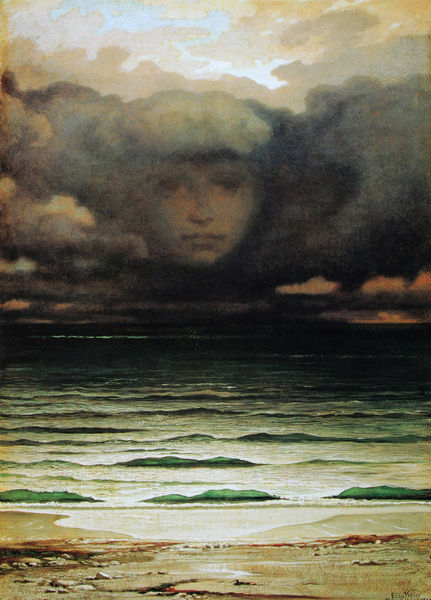
Titel: Memory
Künstler: Elihu Vedder
Standort: Los Angeles
Institution: County Museum
Schlagwörter: blau, dunkel, gemälde, gewitter, haut, himmel, kopf, meer, schatten, wasser, weiß, wolken, gelb, grün, landschaft, mädchen, ocker, sand, see, ufer, abend, braun, frau, grau, hell, hintergrund, licht, mund, nacht, nase, orange, schwarz, türkis, blick, rot, wolke, beige, symbolismus, augen, gesicht, inkarnat, stein, steine, trauer, bildnis, signatur, öl, dämmerung, ferne, horizont, morgen, wind, sonne, figur, haare, kind, kinn, kontrast, lippen, rosa, traurig, bewölkt, hellblau, lächeln, gischt, küste, pfütze, strand, wangen, welle, wellen, düster, beobachten, nebel, sonnenuntergang, geröll, sandbank, schaum, brandung, fluten, sturm, unwetter, woge, wogen, jugendstil, finster, glanz, streifen, stimmung, junge, augenbraue, surreal, surrealismus, regen, kiesel, gestade, priel, jugend, traum, allegorie, romatisch, böcklin, antlitz, erscheinung, schwaden, reflex, muscheln, kitsch, blich, donner, phantasie, unheimlich, gewölk, surrealistisch, unschuld, wassser, irreal, dunkeö, olken, blauz, anlaufen, getrübt, mnd, auflaufen, gesichjt, uunheimlich, rböcklin, wasser ruhe, stumr, auziehend